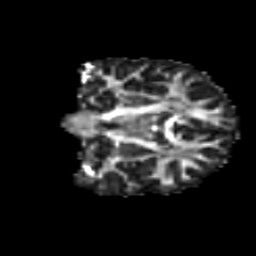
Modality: FA
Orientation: coronal
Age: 16
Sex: female
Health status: ill
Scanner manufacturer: ge
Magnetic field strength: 3 T
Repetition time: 6.752 s
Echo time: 0.079 s